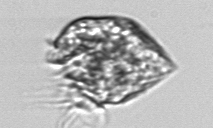
Label: Strombidium_morphotype1